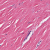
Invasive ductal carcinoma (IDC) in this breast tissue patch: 0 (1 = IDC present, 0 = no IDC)